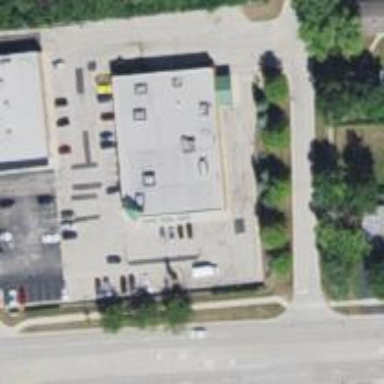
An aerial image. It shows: Pharmacy providing healthcare services.